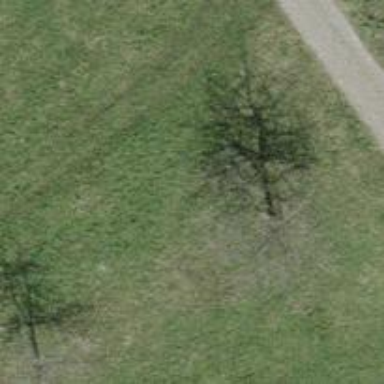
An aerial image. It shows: Urban tree adds touch of nature to the surroundings.